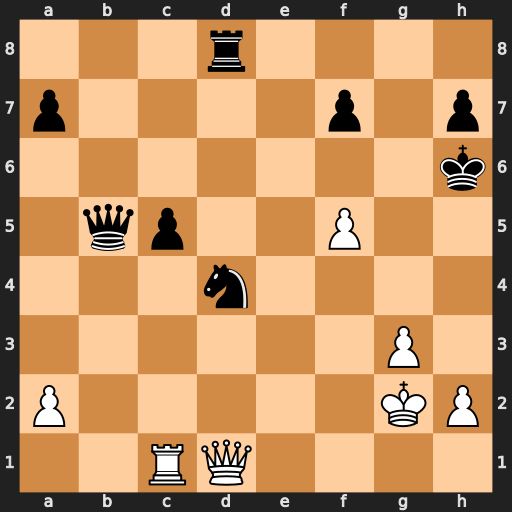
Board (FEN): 3r4/p4p1p/7k/1qp2P2/3n4/6P1/P5KP/2RQ4
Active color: w
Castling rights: -
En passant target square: -
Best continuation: Qd2+ Kg7 Qg5+ Kf8 Qxd8+